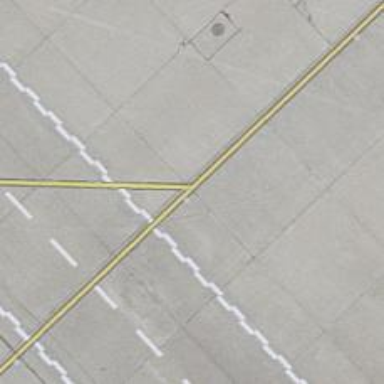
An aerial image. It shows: Airport parking position.